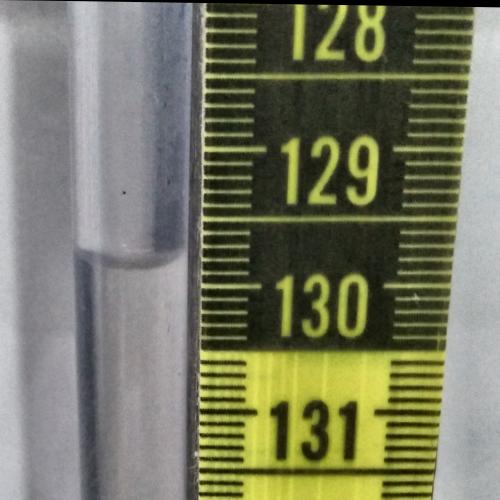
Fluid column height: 129.8 cm